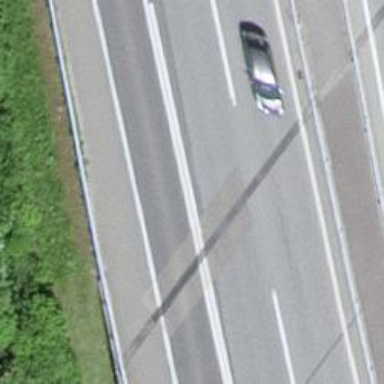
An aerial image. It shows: Motorway junction.